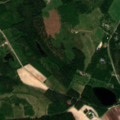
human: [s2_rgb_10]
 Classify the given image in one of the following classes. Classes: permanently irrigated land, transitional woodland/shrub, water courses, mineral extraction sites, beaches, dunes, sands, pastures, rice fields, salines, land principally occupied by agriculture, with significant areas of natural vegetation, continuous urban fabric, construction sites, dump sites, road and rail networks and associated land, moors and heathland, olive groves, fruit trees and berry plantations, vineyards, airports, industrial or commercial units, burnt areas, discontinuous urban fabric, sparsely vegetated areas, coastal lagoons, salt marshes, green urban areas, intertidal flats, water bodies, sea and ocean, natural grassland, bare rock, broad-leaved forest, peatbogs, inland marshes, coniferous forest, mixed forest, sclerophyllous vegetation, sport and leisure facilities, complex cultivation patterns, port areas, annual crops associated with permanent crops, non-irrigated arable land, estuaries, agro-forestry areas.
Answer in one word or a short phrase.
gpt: non-irrigated arable land, coniferous forest, mixed forest